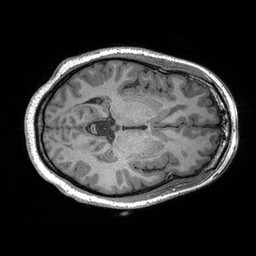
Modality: T1w
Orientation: axial
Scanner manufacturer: siemens
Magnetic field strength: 3 T
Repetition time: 2.3 s
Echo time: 0.00298 s